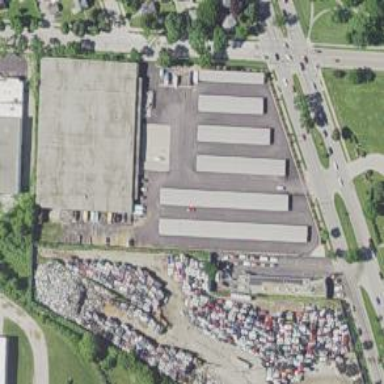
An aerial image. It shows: Industrial area designated as scrap yard.